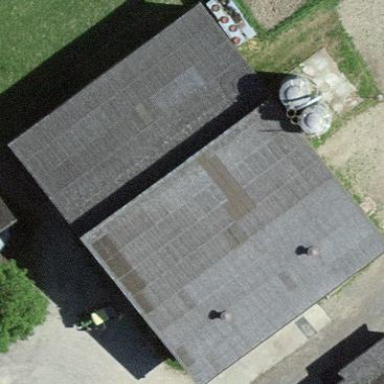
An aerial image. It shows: Barn.